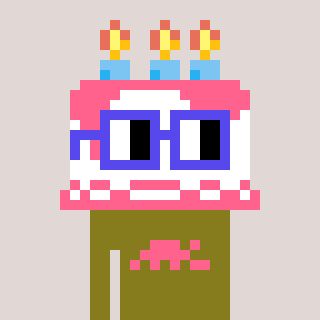
a pixel art character with square blue glasses, a cake-shaped head and a gunk-colored body on a warm background